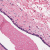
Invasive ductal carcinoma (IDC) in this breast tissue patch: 0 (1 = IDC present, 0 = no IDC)